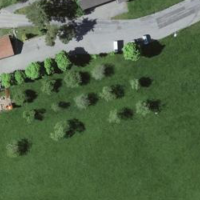
EUNIS habitat code: 24
Species observed at this site:
Dendrocopos major
Phoenicurus ochruros
Erithacus rubecula